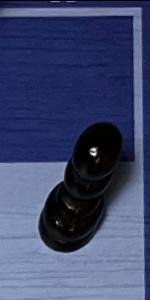
Label: Pawn_Black